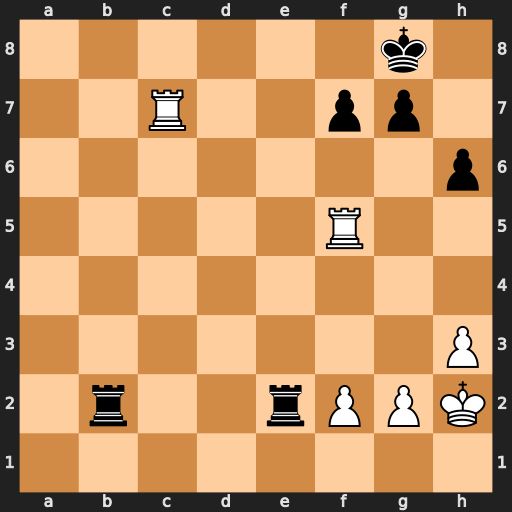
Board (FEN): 6k1/2R2pp1/7p/5R2/8/7P/1r2rPPK/8
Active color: w
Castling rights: -
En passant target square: -
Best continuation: Rfxf7 Rxf2 Rxg7+ Kf8 Rg6